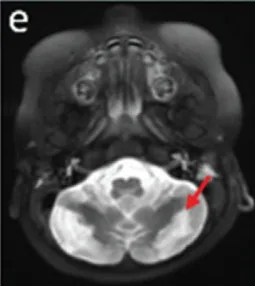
Brain magnetic resonance imaging (MRI). 9 months,coronal T2-weighted
sequences at 2 years.
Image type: radiology (mri)